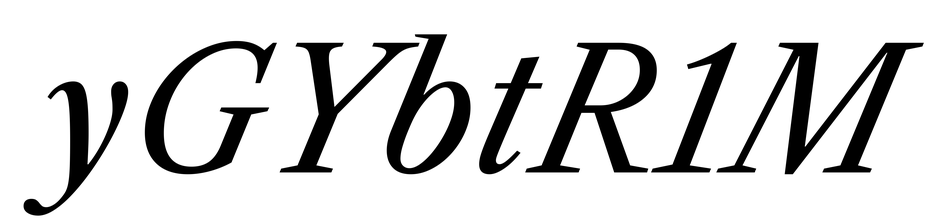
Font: LibreCaslonText-Italic_Italic